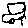
Label: car